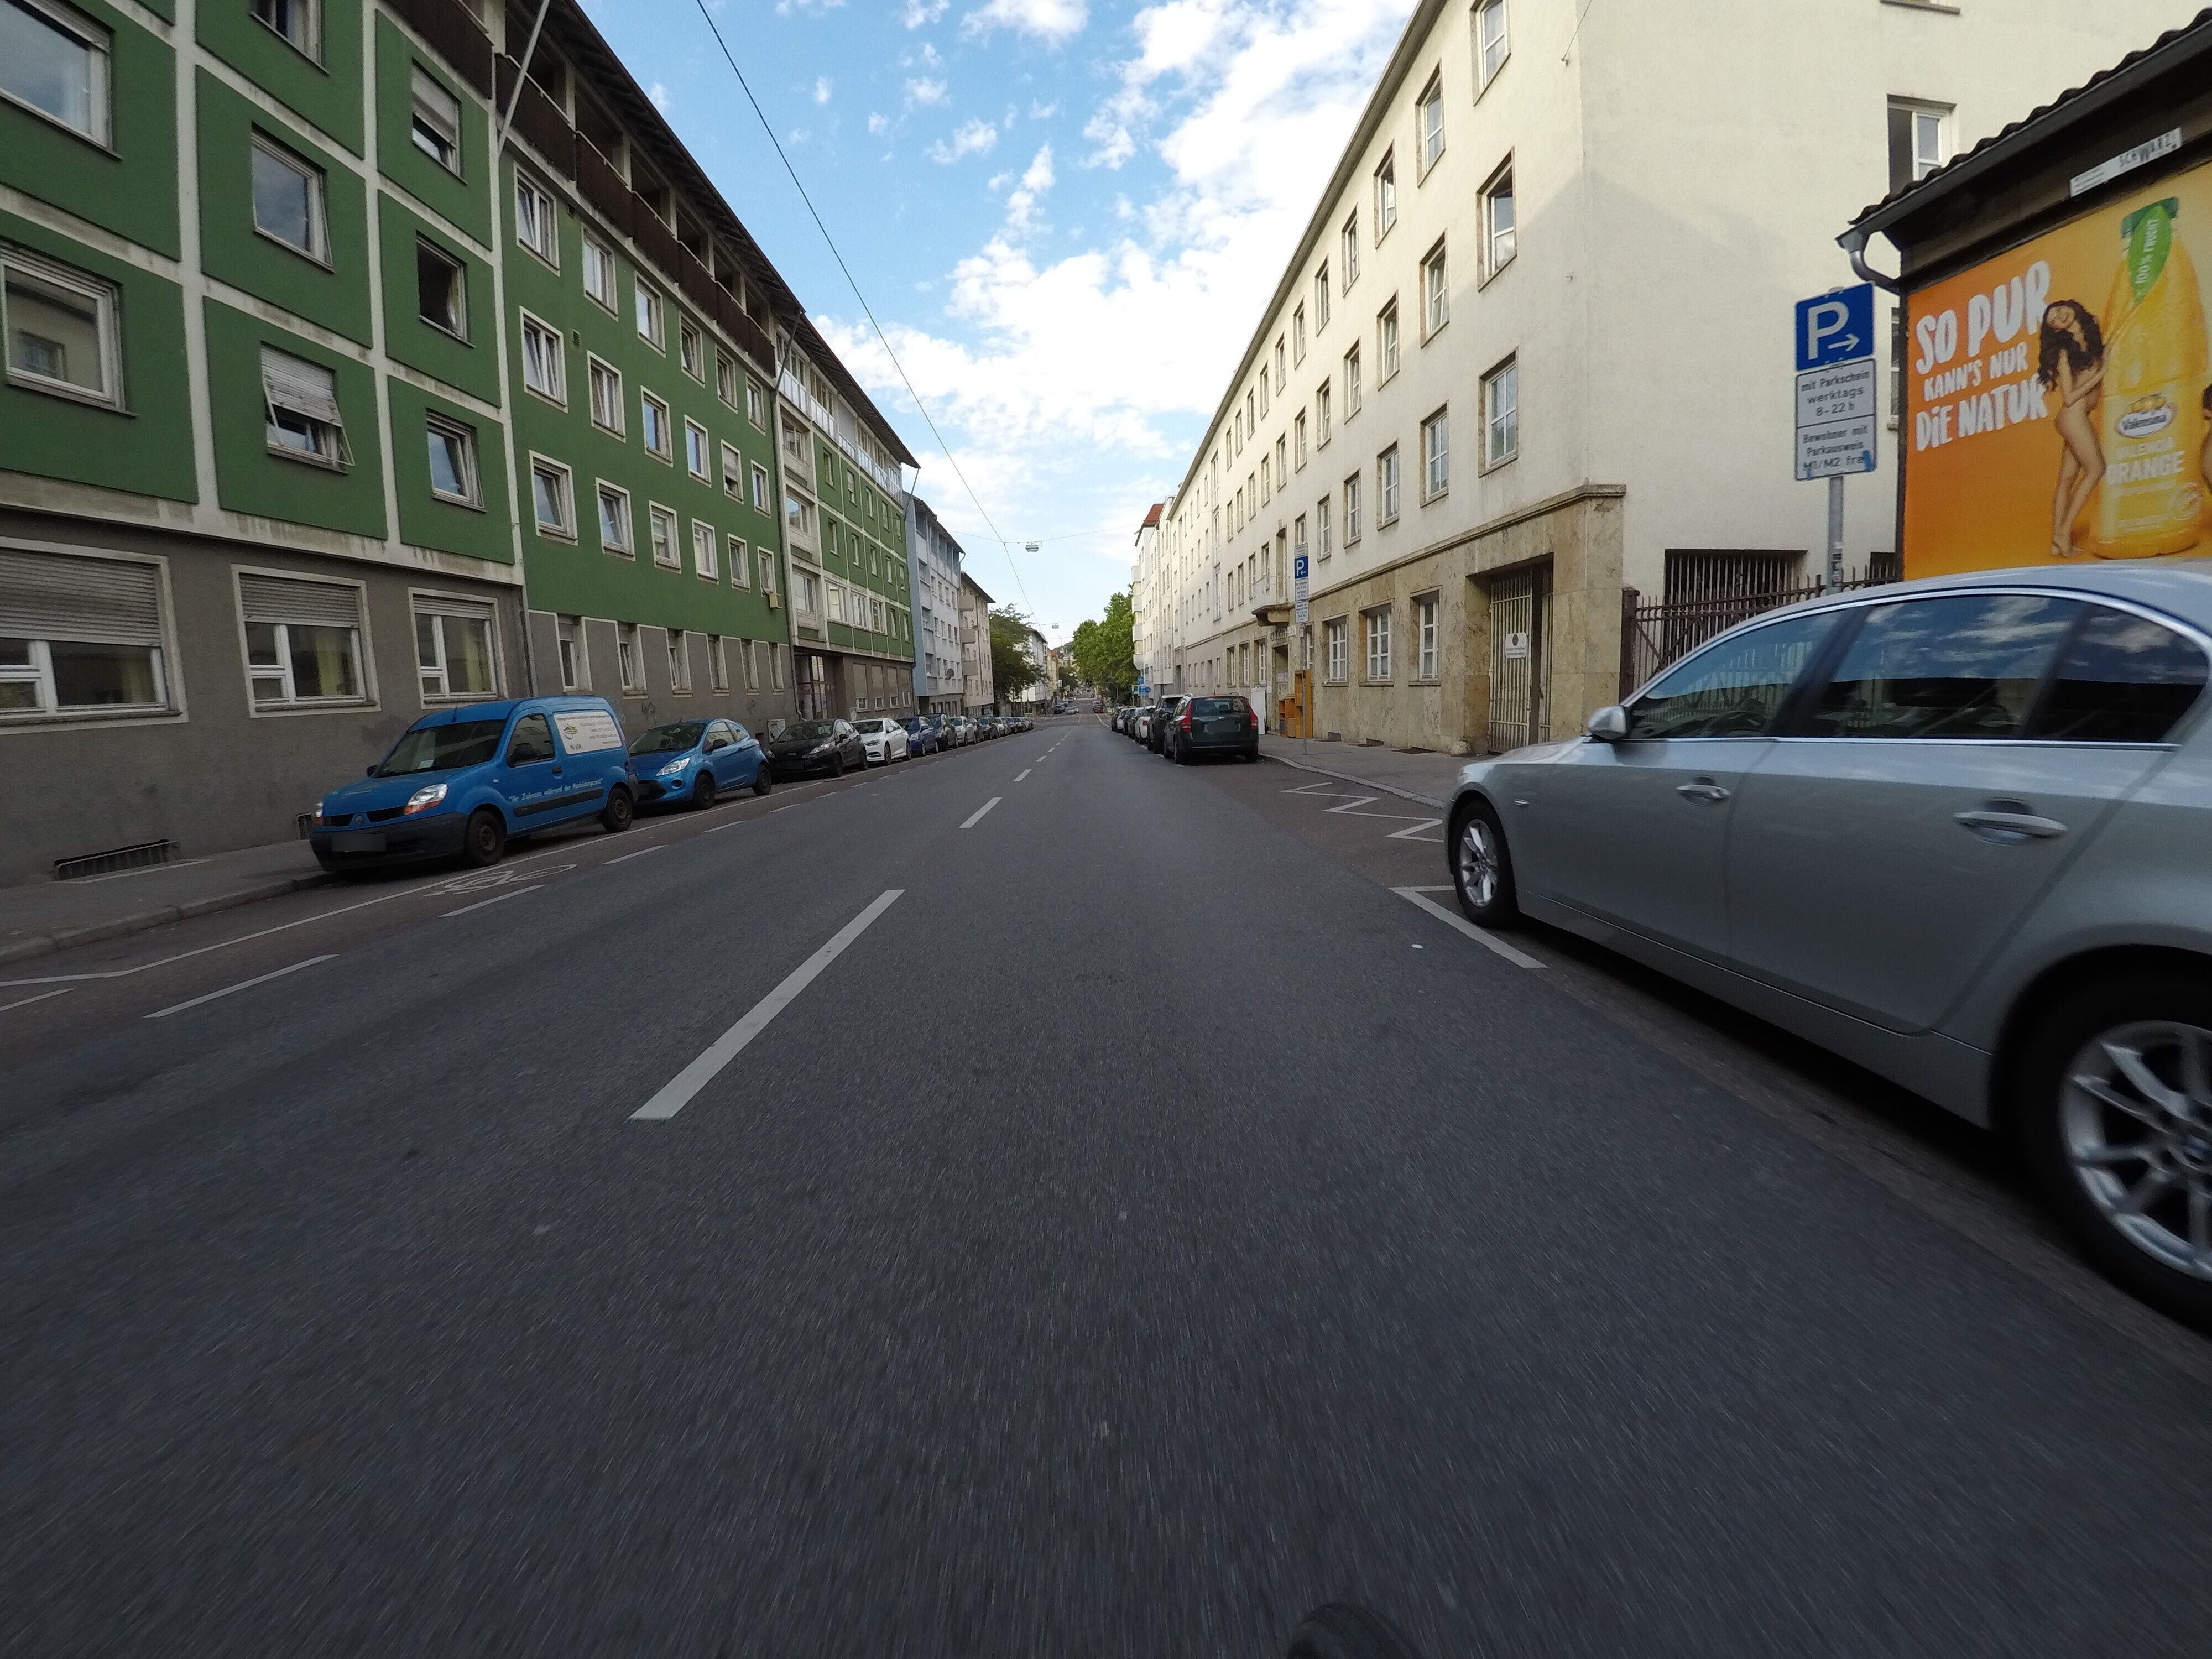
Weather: clear
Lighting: day
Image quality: good
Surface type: cycling surface
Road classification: tertiary
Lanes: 2
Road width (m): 11.5
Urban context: urban centre
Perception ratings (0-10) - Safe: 7.09, Lively: 8.69, Beautiful: 7.63, Boring: 2.56, Depressing: 5.42, Wealthy: 4.87